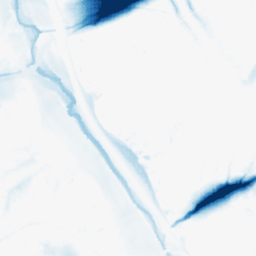
Category: morphological
Decomposition family: morphological_ellipse
Decomposition parameters: operation: closing
width: 50
height: 50
Upsampling method: sinc_blackman
Upsampling parameters: scale: 4
kernel_size: 8
Upsampling scale: 4